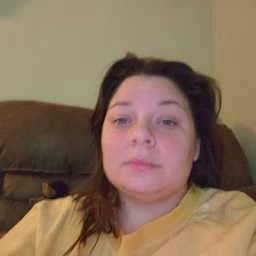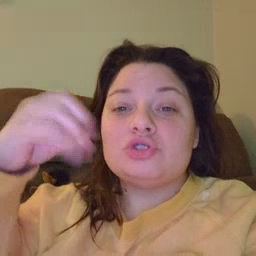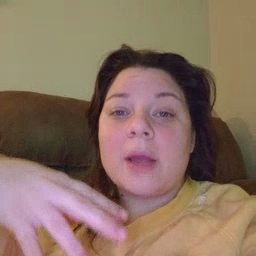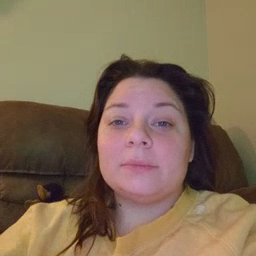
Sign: drop